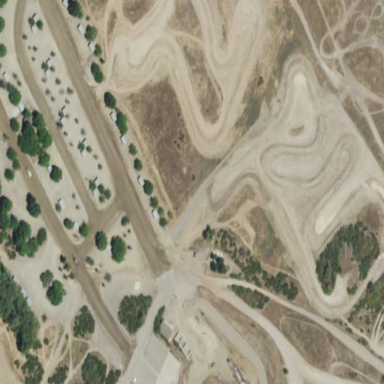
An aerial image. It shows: Dirt raceway for motor sports.